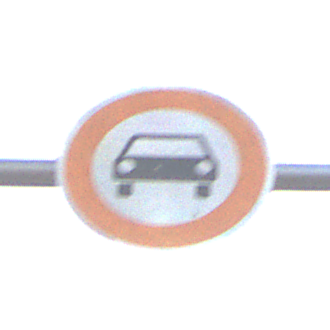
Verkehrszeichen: VerbotKraftwagen
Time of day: SunriseSunset
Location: Outdoor (Nature)
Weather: PartlyCloudy
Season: NotSpecified
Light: Natural